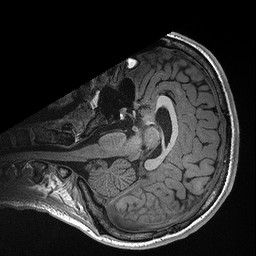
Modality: T1w
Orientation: axial
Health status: healthy
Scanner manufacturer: siemens
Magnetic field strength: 3 T
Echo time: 0.00298 s